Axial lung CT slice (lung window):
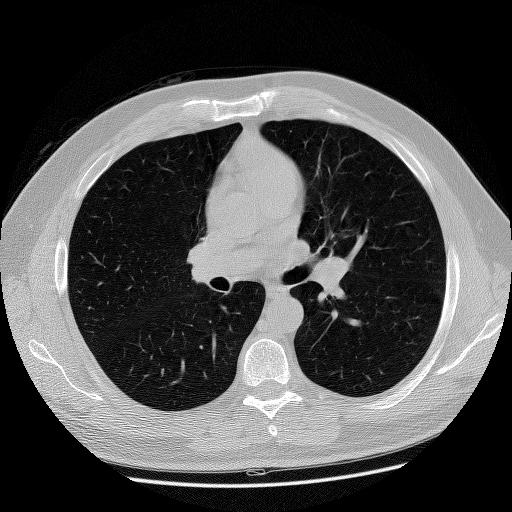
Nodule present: no